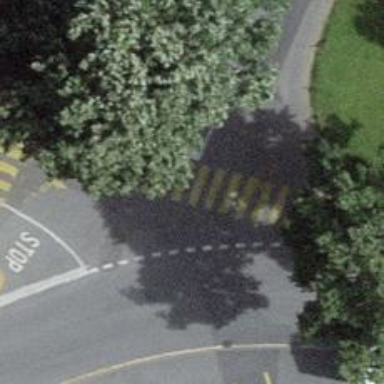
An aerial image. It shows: Zebra crossing on the road.